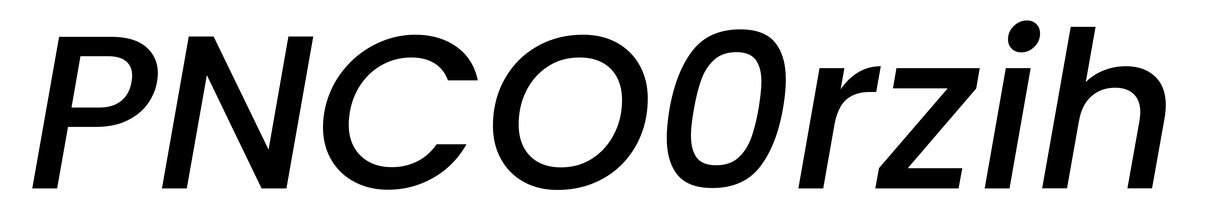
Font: Poppins-MediumItalic